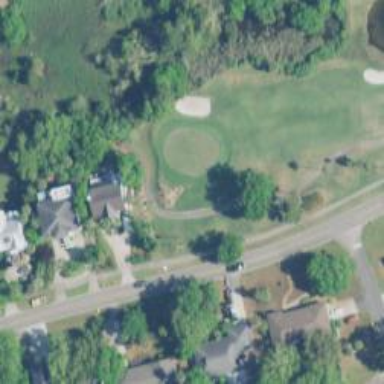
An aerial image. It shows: Golf hole.